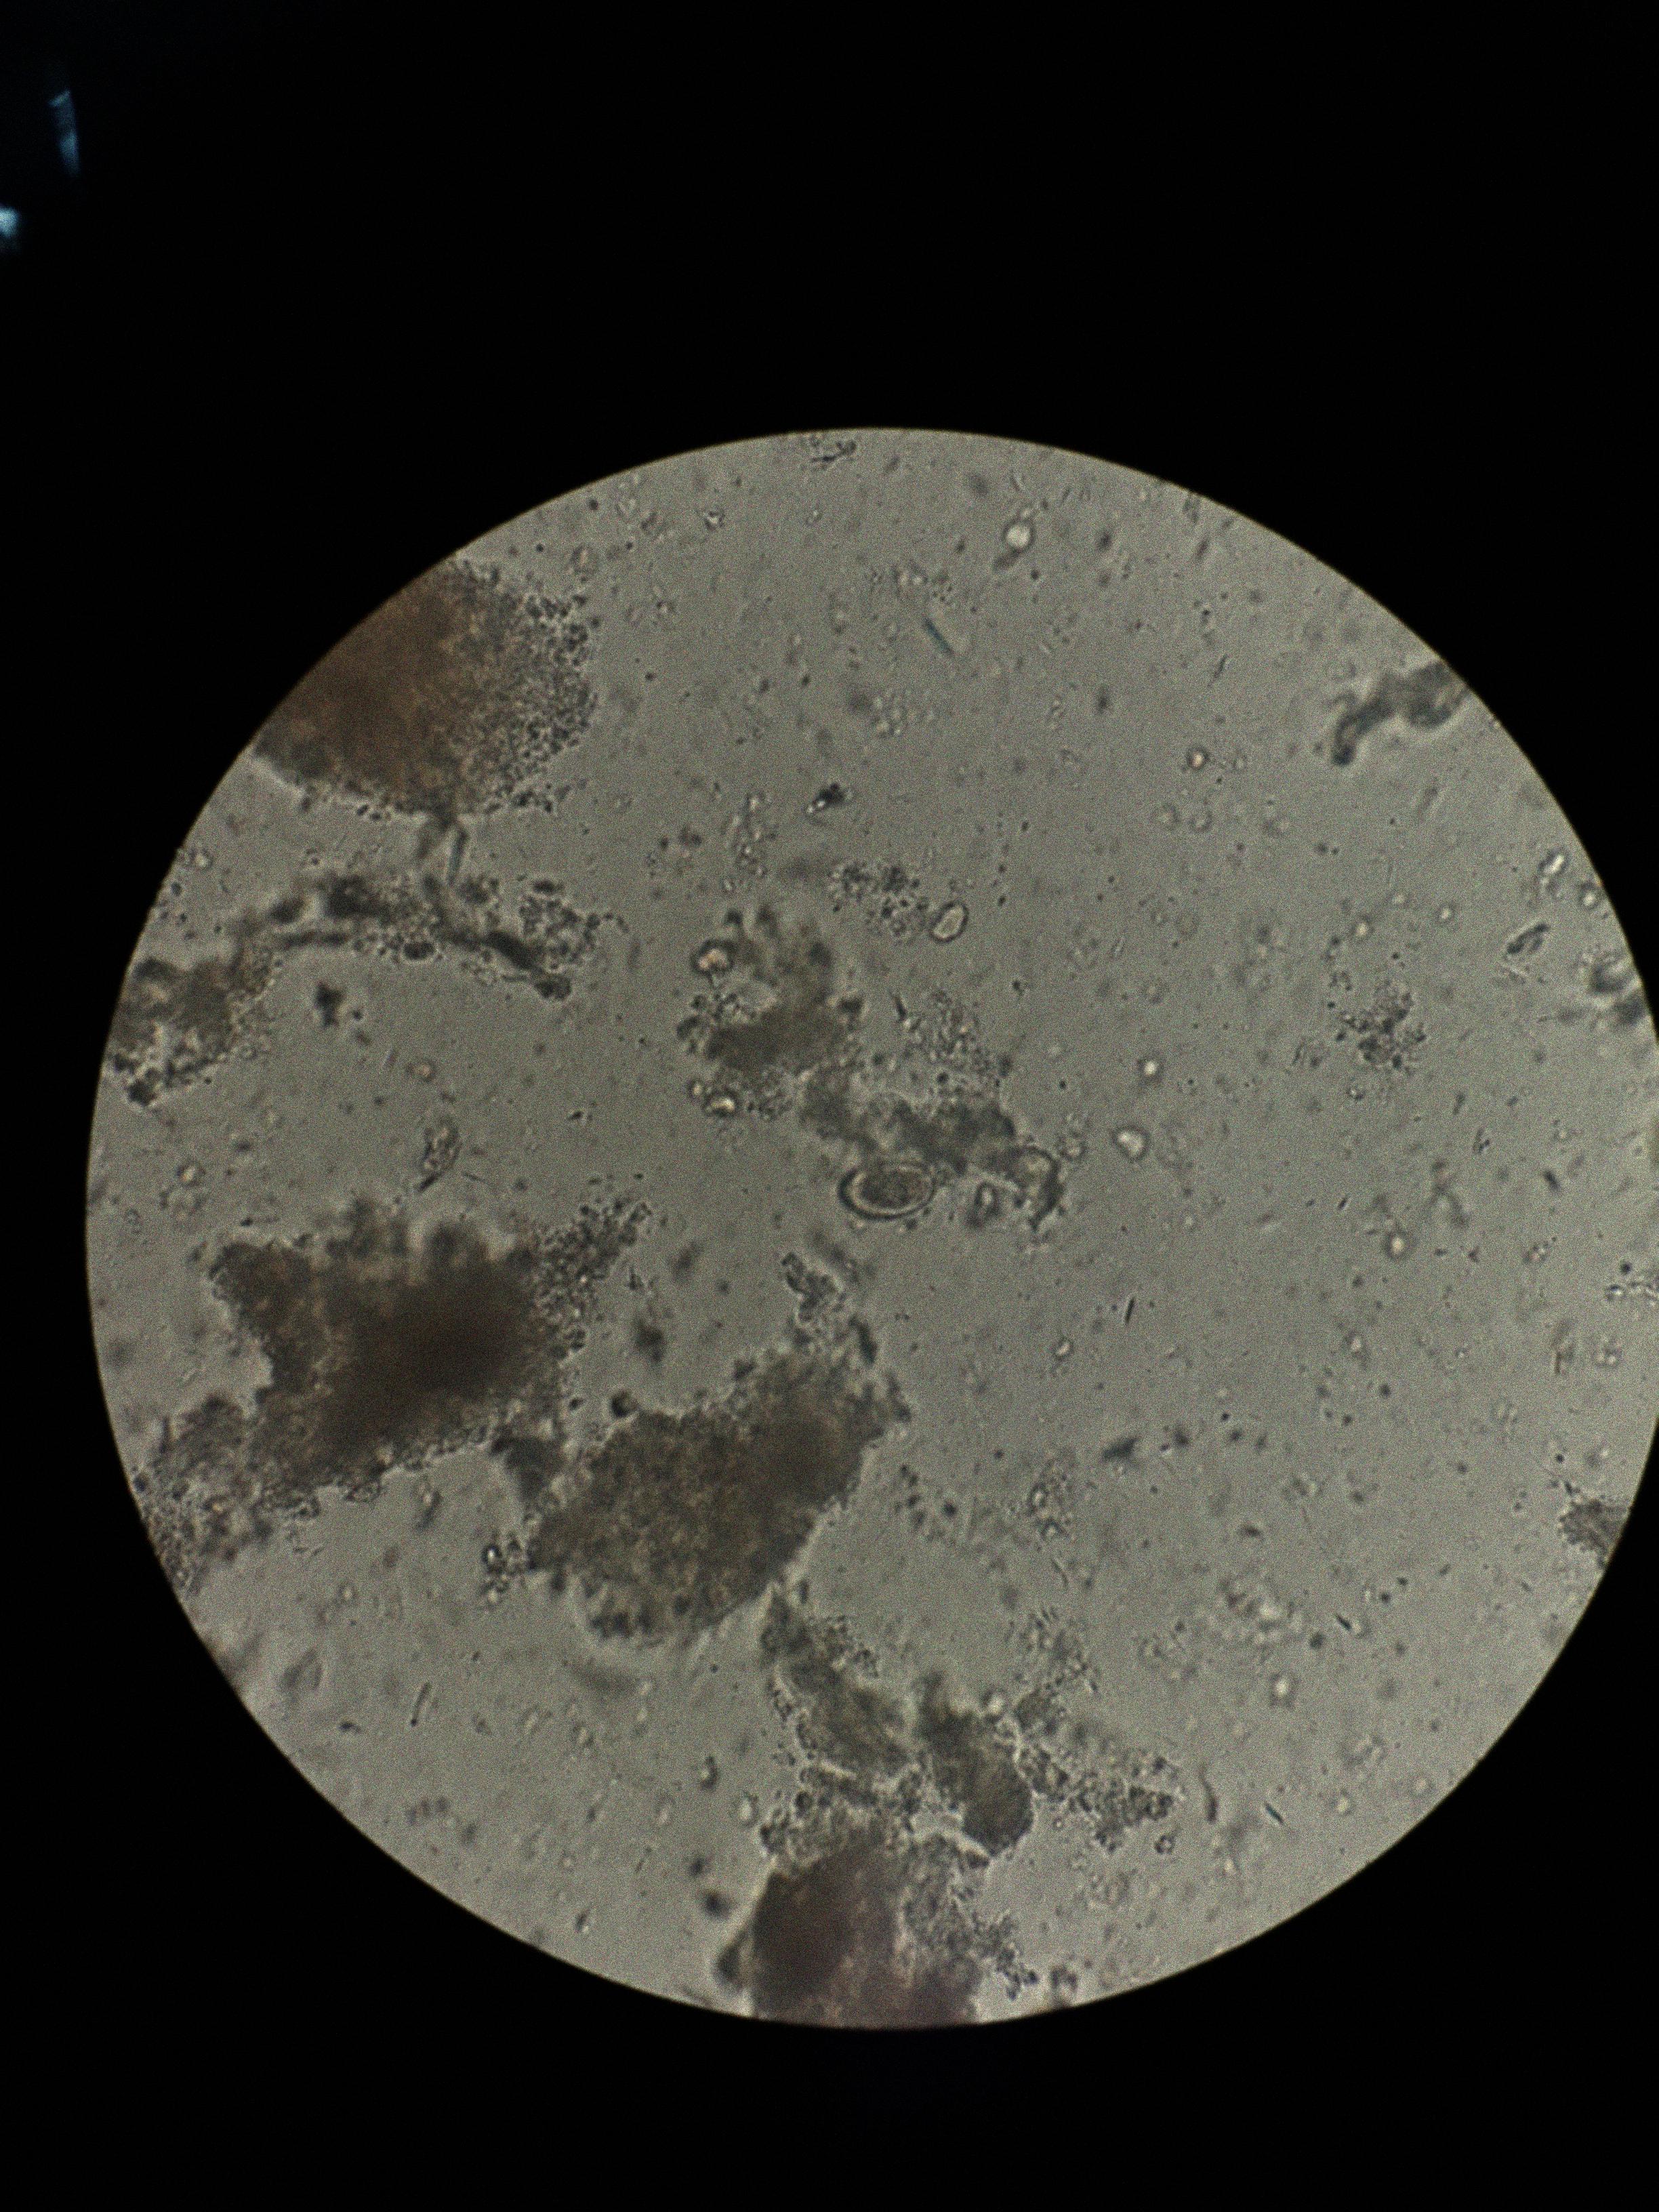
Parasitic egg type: Capillaria philippinensis